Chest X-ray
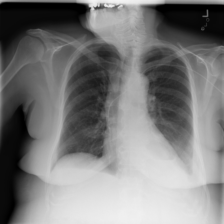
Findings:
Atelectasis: negative
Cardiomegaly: negative
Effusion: positive
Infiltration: negative
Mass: negative
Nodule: negative
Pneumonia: negative
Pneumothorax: negative
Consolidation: negative
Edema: negative
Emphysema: negative
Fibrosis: negative
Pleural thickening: negative
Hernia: negative